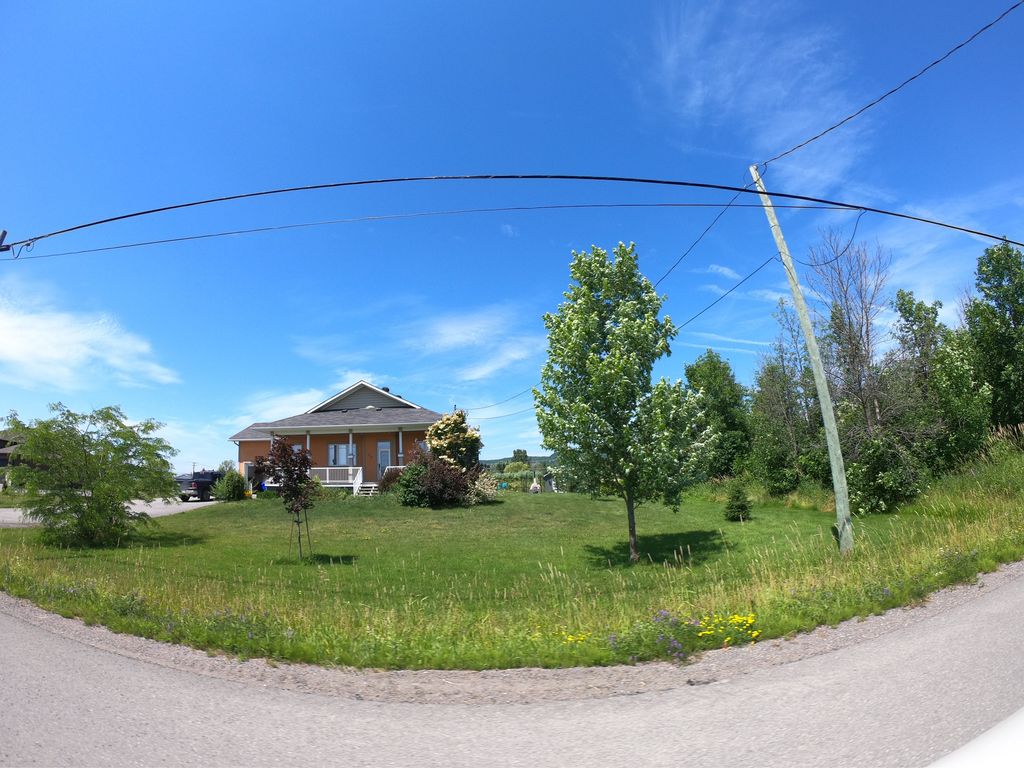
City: ottawa-gatineau